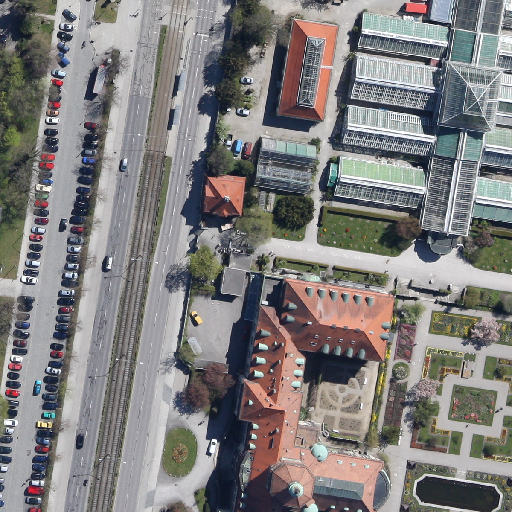
Referring expression: light-duty vehicle